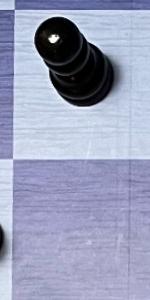
Label: Empty